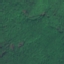
Land use / land cover: Forest